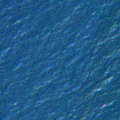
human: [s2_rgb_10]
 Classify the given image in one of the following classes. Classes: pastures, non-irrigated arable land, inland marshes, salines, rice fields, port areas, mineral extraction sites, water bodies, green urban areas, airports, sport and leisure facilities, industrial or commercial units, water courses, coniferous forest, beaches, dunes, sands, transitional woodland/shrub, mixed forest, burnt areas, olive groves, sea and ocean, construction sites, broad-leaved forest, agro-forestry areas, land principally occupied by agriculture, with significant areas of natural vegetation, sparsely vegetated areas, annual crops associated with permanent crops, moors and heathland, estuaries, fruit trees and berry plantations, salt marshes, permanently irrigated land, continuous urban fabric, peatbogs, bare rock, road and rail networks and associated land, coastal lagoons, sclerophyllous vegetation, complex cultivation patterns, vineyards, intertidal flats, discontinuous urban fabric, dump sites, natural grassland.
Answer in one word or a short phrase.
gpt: sea and ocean